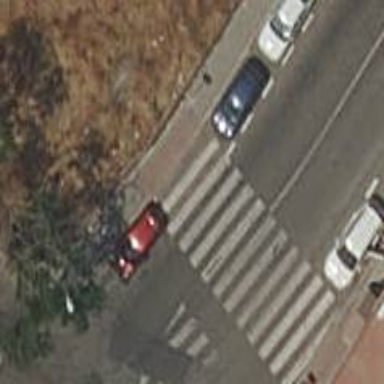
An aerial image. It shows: Uncontrolled zebra crossing on the road.